九年级 · 解析几何
在某张航海图上, 标明了三个观测点的坐标, 如图, O $(0,0) 、 B(6,0) 、 C(6,8)$,由三个观测点确定的圆形区域是海洋生物保护区.

(1) 求圆形区域的面积;

(2) 某时刻海面上出现 - 渔船 $A$, 在观测点 $O$ 测得 $A$ 位于北偏东 $45^{\circ}$, 同时在观测点 $B$ 测得 $A$ 位于北偏东 $30^{\circ}$, 求观测点 $B$ 到 $A$ 船的距离. $(\sqrt{3} \approx 1.7$, 保留三个有效数字 );

（3）当渔船 A 由（2）中位置向正西方向航行时, 是否会进入海洋生物保护区？通过计算回答.

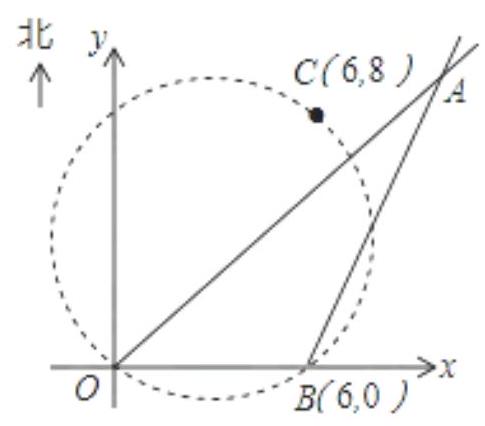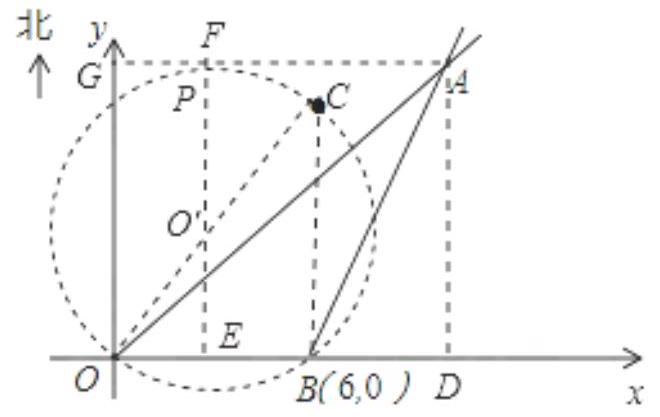
答案: 【分析】 (1) 连接 $\mathrm{CB}, \mathrm{CO}$, 则 $\mathrm{CB} / / \mathrm{y}$ 轴, 由圆周角定理、勾股定理得 $\mathrm{OC}=\sqrt{8^{2}+6^{2}}=10$, 则半径 $\mathrm{OO}{ }^{\prime}$ $=5, \mathrm{~S}_{\odot 0^{\prime}}=\pi \bullet 5^{2}=25 \pi$.

(2) 过点 $A$ 作 $A D \perp x$ 轴于点 $D$, 依题意, 得 $\angle B A D=30^{\circ}$, 在 Rt $\triangle A B D$ 中, 设 $B D=x$, 则 $A B=2 x$,由勾股定理 $A D=\sqrt{3} x$, 根据图形得到 $O D=O B+B D=6+x$, 故 $A B=2 x=6(\sqrt{3}+1) \approx 16.2$

(3) 过点 $A$ 作 $A G \perp y$ 轴于点 $G$. 过点 $O^{\prime}$ 作 $O^{\prime} E \perp O B$ 于点 $E$, 并延长 $E O^{\prime}$ 交 $A G$ 于点 $F$. 由垂径定理得, $O E=B E=3$. 在 $R t \triangle O O^{\prime} E$ 中, 由勾股定理得, $O^{\prime} E=4$. 所以

$O^{\prime} \quad F=9+3 \sqrt{3}-4=5+3 \sqrt{3}>5$

解: (1) 连接 $C B, C O$, 则 $C B / / y$ 轴,

$\therefore \angle \mathrm{CBO}=90^{\circ}$,

设 $O^{\prime}$ 为由 $O 、 B 、 C$ 三点所确定圆的圆心.

则 $O C$ 为 $\odot O^{\prime}$ 的直径.

由已知得 $\mathrm{OB}=6, \mathrm{CB}=8$, 由勾股定理得 $\mathrm{OC}=\sqrt{8^{2}+6^{2}}=10$

半径 $O O^{\prime}=5, S_{\odot O}=\pi \cdot 5^{2}=25 \pi$.

（2）过点 $A$ 作 $A D \perp x$ 轴于点 $D$, 依题意, 得 $\angle B A D=30^{\circ}$,在 Rt $\triangle A B D$ 中, 设 $B D=x$, 则 $A B=2 x$,由勾股定理得, $\mathrm{AD}=\sqrt{A B^{2}-B D^{2}}=\sqrt{3^{x}}$,

由题意知: $O D=O B+B D=6+x$, 在 Rt $\triangle A O D$ 中, $O D=A D, 6+x=\sqrt{3} x$

$\therefore \mathrm{x}=3\left(\sqrt{3}^{+1}\right)$
$\therefore A B=2 x=6(\sqrt{3}+1) \approx 16.2$

（注: 近似计算一定要到最后的结果才可以代入, 否则中间就代入, 误差会很大）;

(3) 过点 $A$ 作 $A G \perp y$ 轴于点 $G$.

过点 $O^{\prime}$ 作 $O^{\prime} E \perp O B$ 于点 $E$, 并延长 $E O^{\prime}$ 交 $A G$ 于点 $F$.

由 (1) 知, $\mathrm{OO}^{\prime}=5$, 由垂径定理得, $\mathrm{OE}=\mathrm{BE}=3$.

$\therefore$ 在 Rt $\triangle \mathrm{OO}^{\prime} \mathrm{E}$ 中, 由勾股定理得, $\mathrm{O}^{\prime} \mathrm{E}=4$

$\because$ 四边形 FEDA 为矩形.

$\therefore E F=D A$, 而 $A D=\sqrt{3} \mathrm{x}=9+3 \sqrt{3}$

$\therefore O^{\prime} \quad \mathrm{F}=9+3 \sqrt{3}-4=5+3 \sqrt{3}>5$,

$\therefore$ 直线 $\mathrm{AG}$ 与 $\odot 0^{\prime}$ 相离, $\mathrm{A}$ 船不会进入海洋生物保护区.